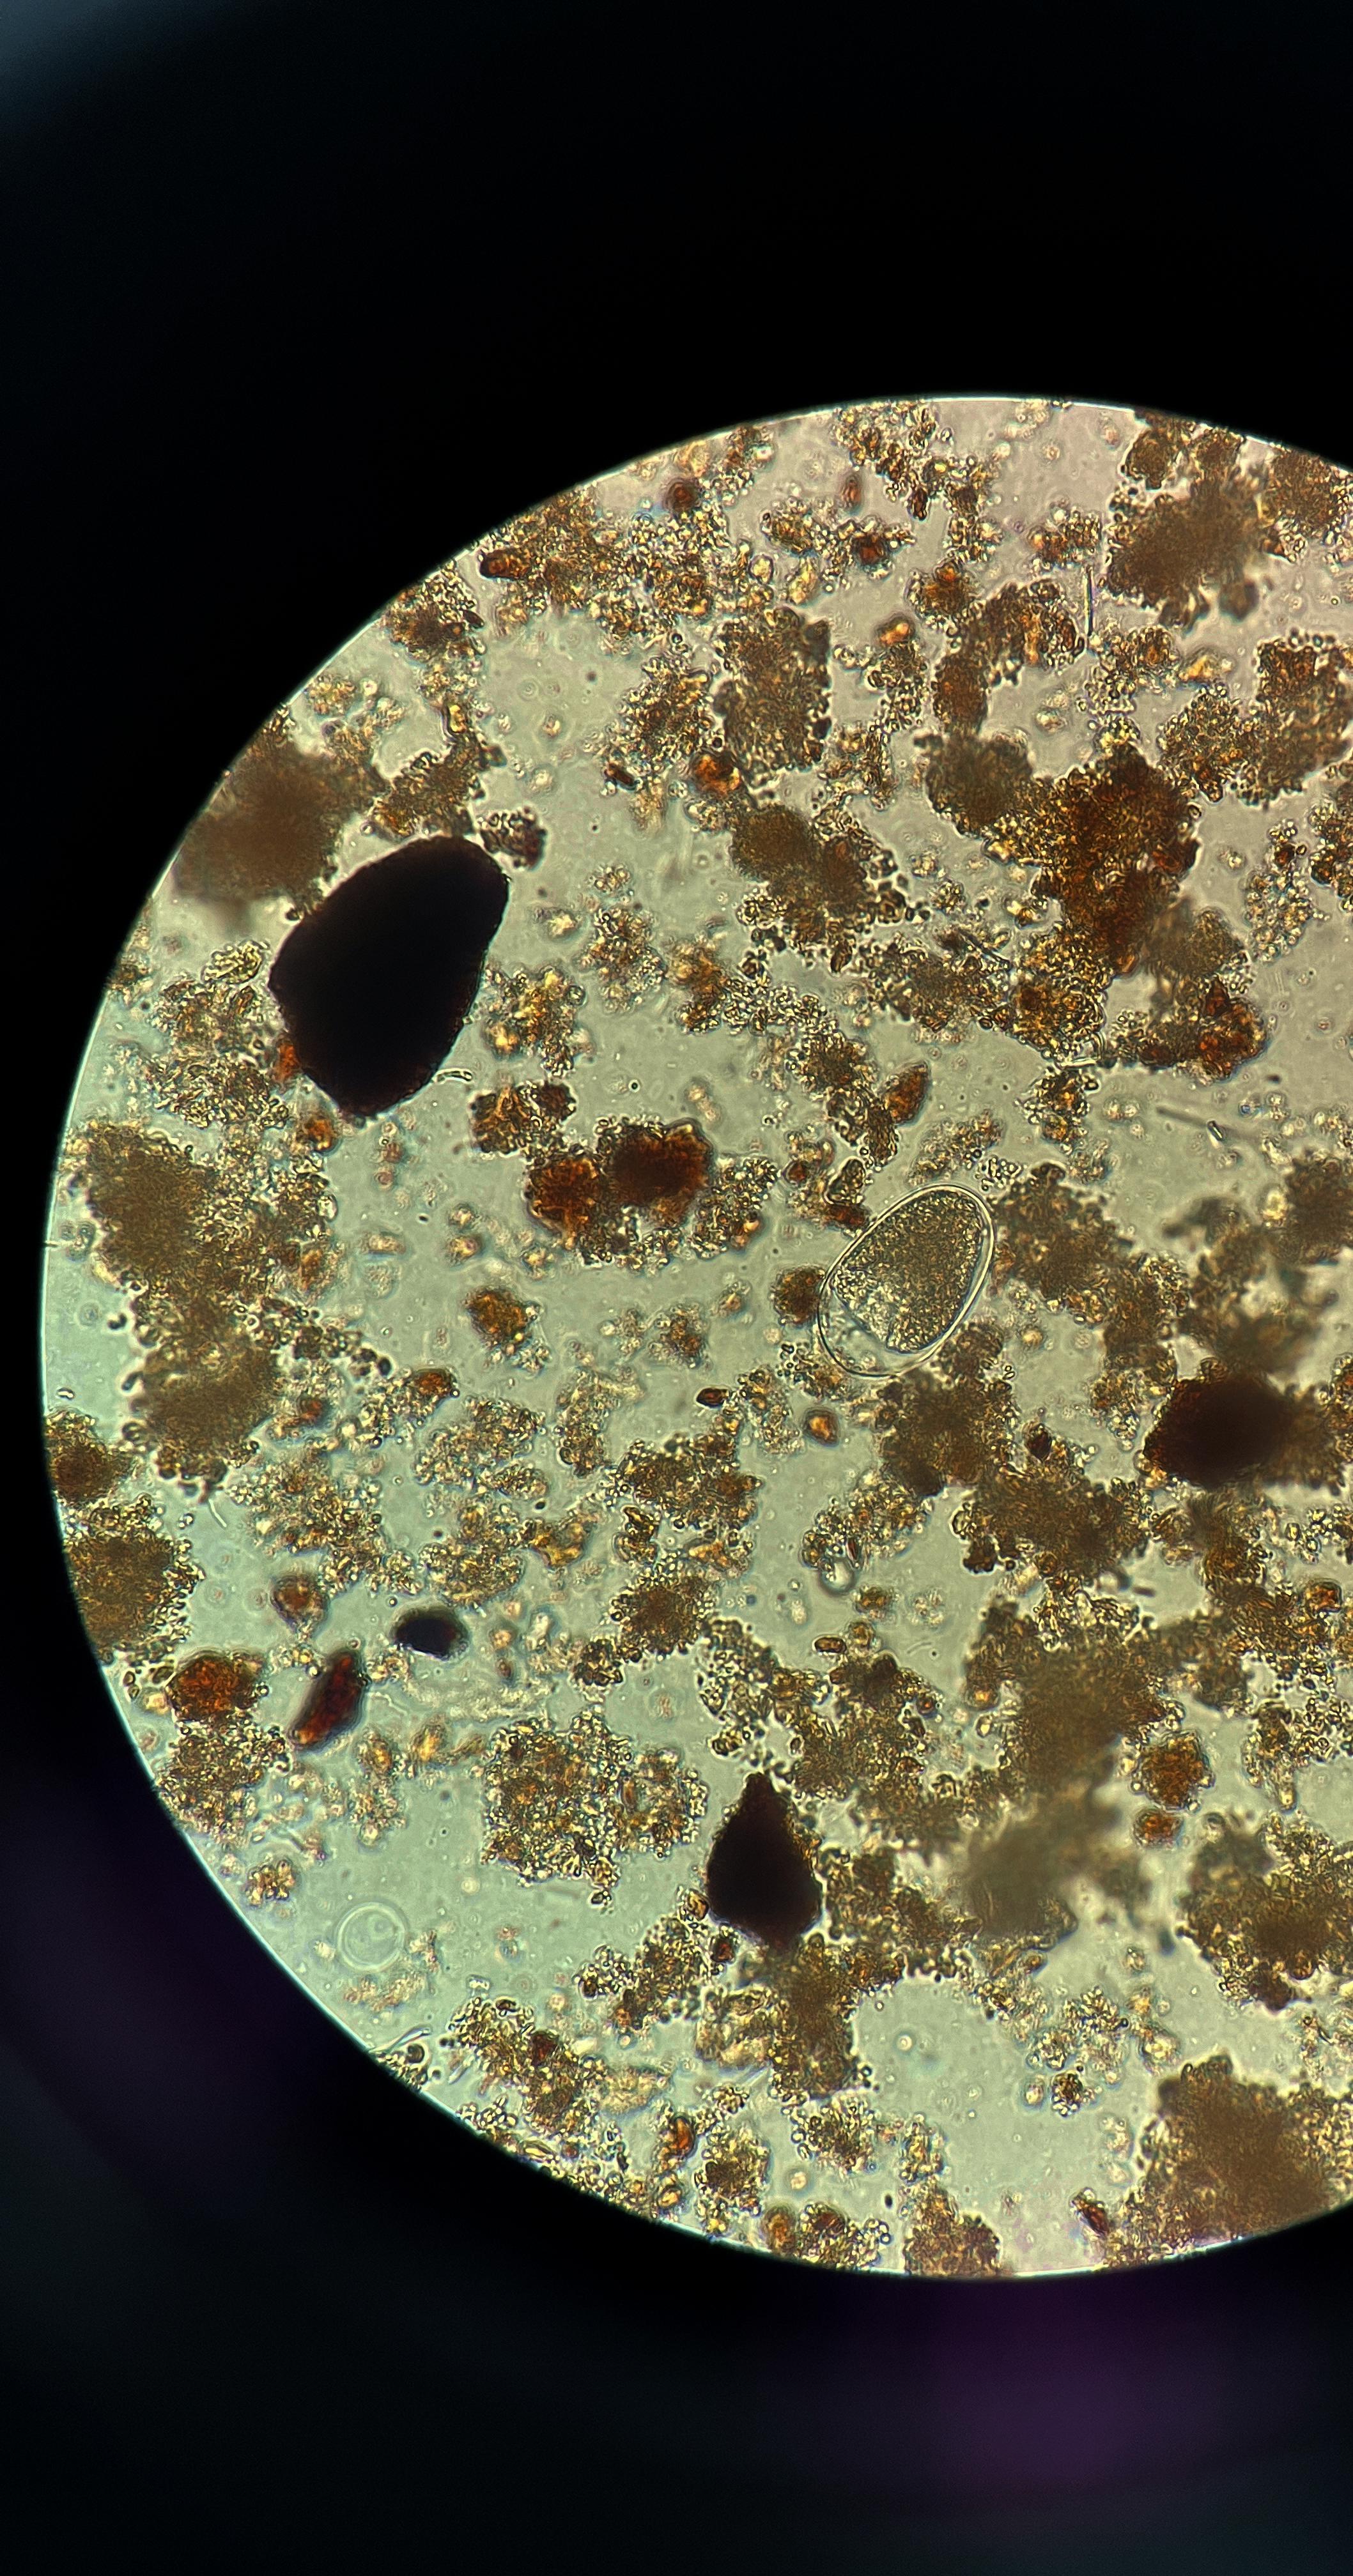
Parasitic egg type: Hookworm egg